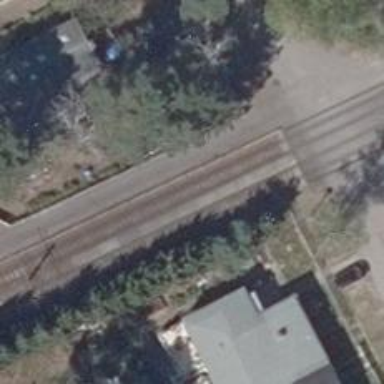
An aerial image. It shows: Tram railway line with electrified contact line.